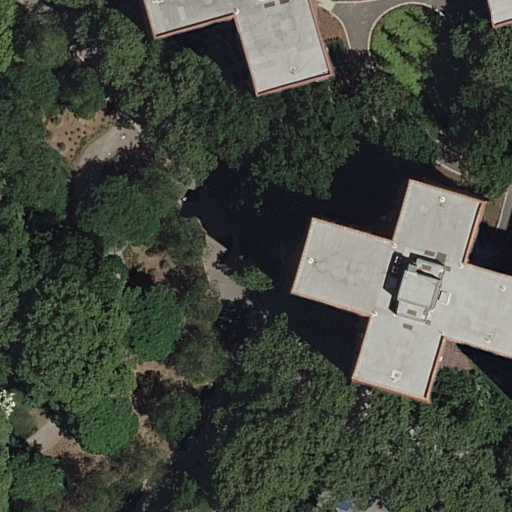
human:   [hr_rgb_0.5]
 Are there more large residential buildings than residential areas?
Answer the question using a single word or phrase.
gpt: yes

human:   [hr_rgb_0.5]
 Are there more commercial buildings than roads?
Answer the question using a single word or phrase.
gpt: no

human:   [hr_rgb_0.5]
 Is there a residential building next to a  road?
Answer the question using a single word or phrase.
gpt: yes

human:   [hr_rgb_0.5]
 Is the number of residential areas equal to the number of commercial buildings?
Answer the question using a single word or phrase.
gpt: no

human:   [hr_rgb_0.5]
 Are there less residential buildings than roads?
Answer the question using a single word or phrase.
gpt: yes

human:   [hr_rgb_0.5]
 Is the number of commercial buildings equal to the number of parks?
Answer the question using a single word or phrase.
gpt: no

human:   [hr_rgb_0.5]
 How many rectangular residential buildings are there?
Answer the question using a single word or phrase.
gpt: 0

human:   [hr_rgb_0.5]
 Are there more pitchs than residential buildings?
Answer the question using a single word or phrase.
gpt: no

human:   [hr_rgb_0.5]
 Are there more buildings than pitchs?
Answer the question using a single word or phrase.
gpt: yes

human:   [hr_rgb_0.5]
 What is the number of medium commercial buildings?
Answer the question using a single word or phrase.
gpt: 0

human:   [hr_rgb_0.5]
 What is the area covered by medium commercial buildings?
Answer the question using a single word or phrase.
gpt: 0m2

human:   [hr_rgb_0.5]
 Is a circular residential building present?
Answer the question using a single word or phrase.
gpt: no

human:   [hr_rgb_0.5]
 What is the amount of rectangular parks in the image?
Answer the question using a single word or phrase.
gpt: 1

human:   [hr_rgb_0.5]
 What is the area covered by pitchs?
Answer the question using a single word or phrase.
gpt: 4m2

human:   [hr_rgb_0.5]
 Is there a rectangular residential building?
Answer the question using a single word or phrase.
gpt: no

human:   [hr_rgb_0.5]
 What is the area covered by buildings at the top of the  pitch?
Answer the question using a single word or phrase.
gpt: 2777m2

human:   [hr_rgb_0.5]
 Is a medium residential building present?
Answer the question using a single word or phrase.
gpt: no

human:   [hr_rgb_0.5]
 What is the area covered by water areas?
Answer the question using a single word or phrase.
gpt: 0m2

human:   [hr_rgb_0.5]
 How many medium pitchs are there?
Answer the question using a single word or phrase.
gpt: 0

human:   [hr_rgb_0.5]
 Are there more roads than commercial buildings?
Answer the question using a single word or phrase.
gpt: yes

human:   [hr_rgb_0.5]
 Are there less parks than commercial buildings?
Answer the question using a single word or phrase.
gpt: no

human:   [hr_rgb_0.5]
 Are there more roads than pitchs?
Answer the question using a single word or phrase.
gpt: yes

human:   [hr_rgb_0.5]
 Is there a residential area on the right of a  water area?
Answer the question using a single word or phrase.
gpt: no

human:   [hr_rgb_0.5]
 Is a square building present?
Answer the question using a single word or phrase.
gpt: no

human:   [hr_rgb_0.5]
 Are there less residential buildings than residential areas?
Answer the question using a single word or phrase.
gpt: no

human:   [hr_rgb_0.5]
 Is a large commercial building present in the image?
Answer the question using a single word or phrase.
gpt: no

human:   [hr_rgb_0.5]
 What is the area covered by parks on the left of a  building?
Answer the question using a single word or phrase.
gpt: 0m2

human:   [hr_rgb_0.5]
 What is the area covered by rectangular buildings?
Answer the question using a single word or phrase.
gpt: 0m2

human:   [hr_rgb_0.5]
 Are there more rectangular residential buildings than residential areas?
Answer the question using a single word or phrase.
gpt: no

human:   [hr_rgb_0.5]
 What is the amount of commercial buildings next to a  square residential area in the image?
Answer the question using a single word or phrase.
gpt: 0

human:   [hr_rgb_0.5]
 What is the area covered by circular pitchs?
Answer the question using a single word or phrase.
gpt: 0m2

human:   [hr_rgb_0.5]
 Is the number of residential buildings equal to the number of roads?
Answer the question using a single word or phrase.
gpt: no

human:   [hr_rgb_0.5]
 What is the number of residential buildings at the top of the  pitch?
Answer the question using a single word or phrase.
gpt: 2

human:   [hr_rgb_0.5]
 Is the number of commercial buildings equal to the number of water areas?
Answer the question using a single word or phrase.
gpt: yes

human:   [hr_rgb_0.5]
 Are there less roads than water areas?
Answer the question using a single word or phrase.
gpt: no

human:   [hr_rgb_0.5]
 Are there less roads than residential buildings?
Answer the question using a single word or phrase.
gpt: no